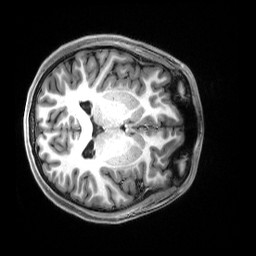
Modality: T1w
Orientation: axial
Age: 19
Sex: female
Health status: healthy
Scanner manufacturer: siemens
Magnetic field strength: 3 T
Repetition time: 2.5 s
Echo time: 0.00222 s